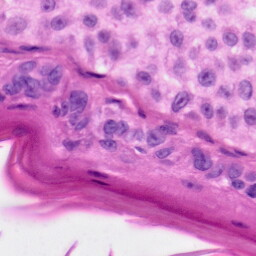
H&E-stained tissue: Skin